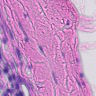
Metastatic tissue present: no